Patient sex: F
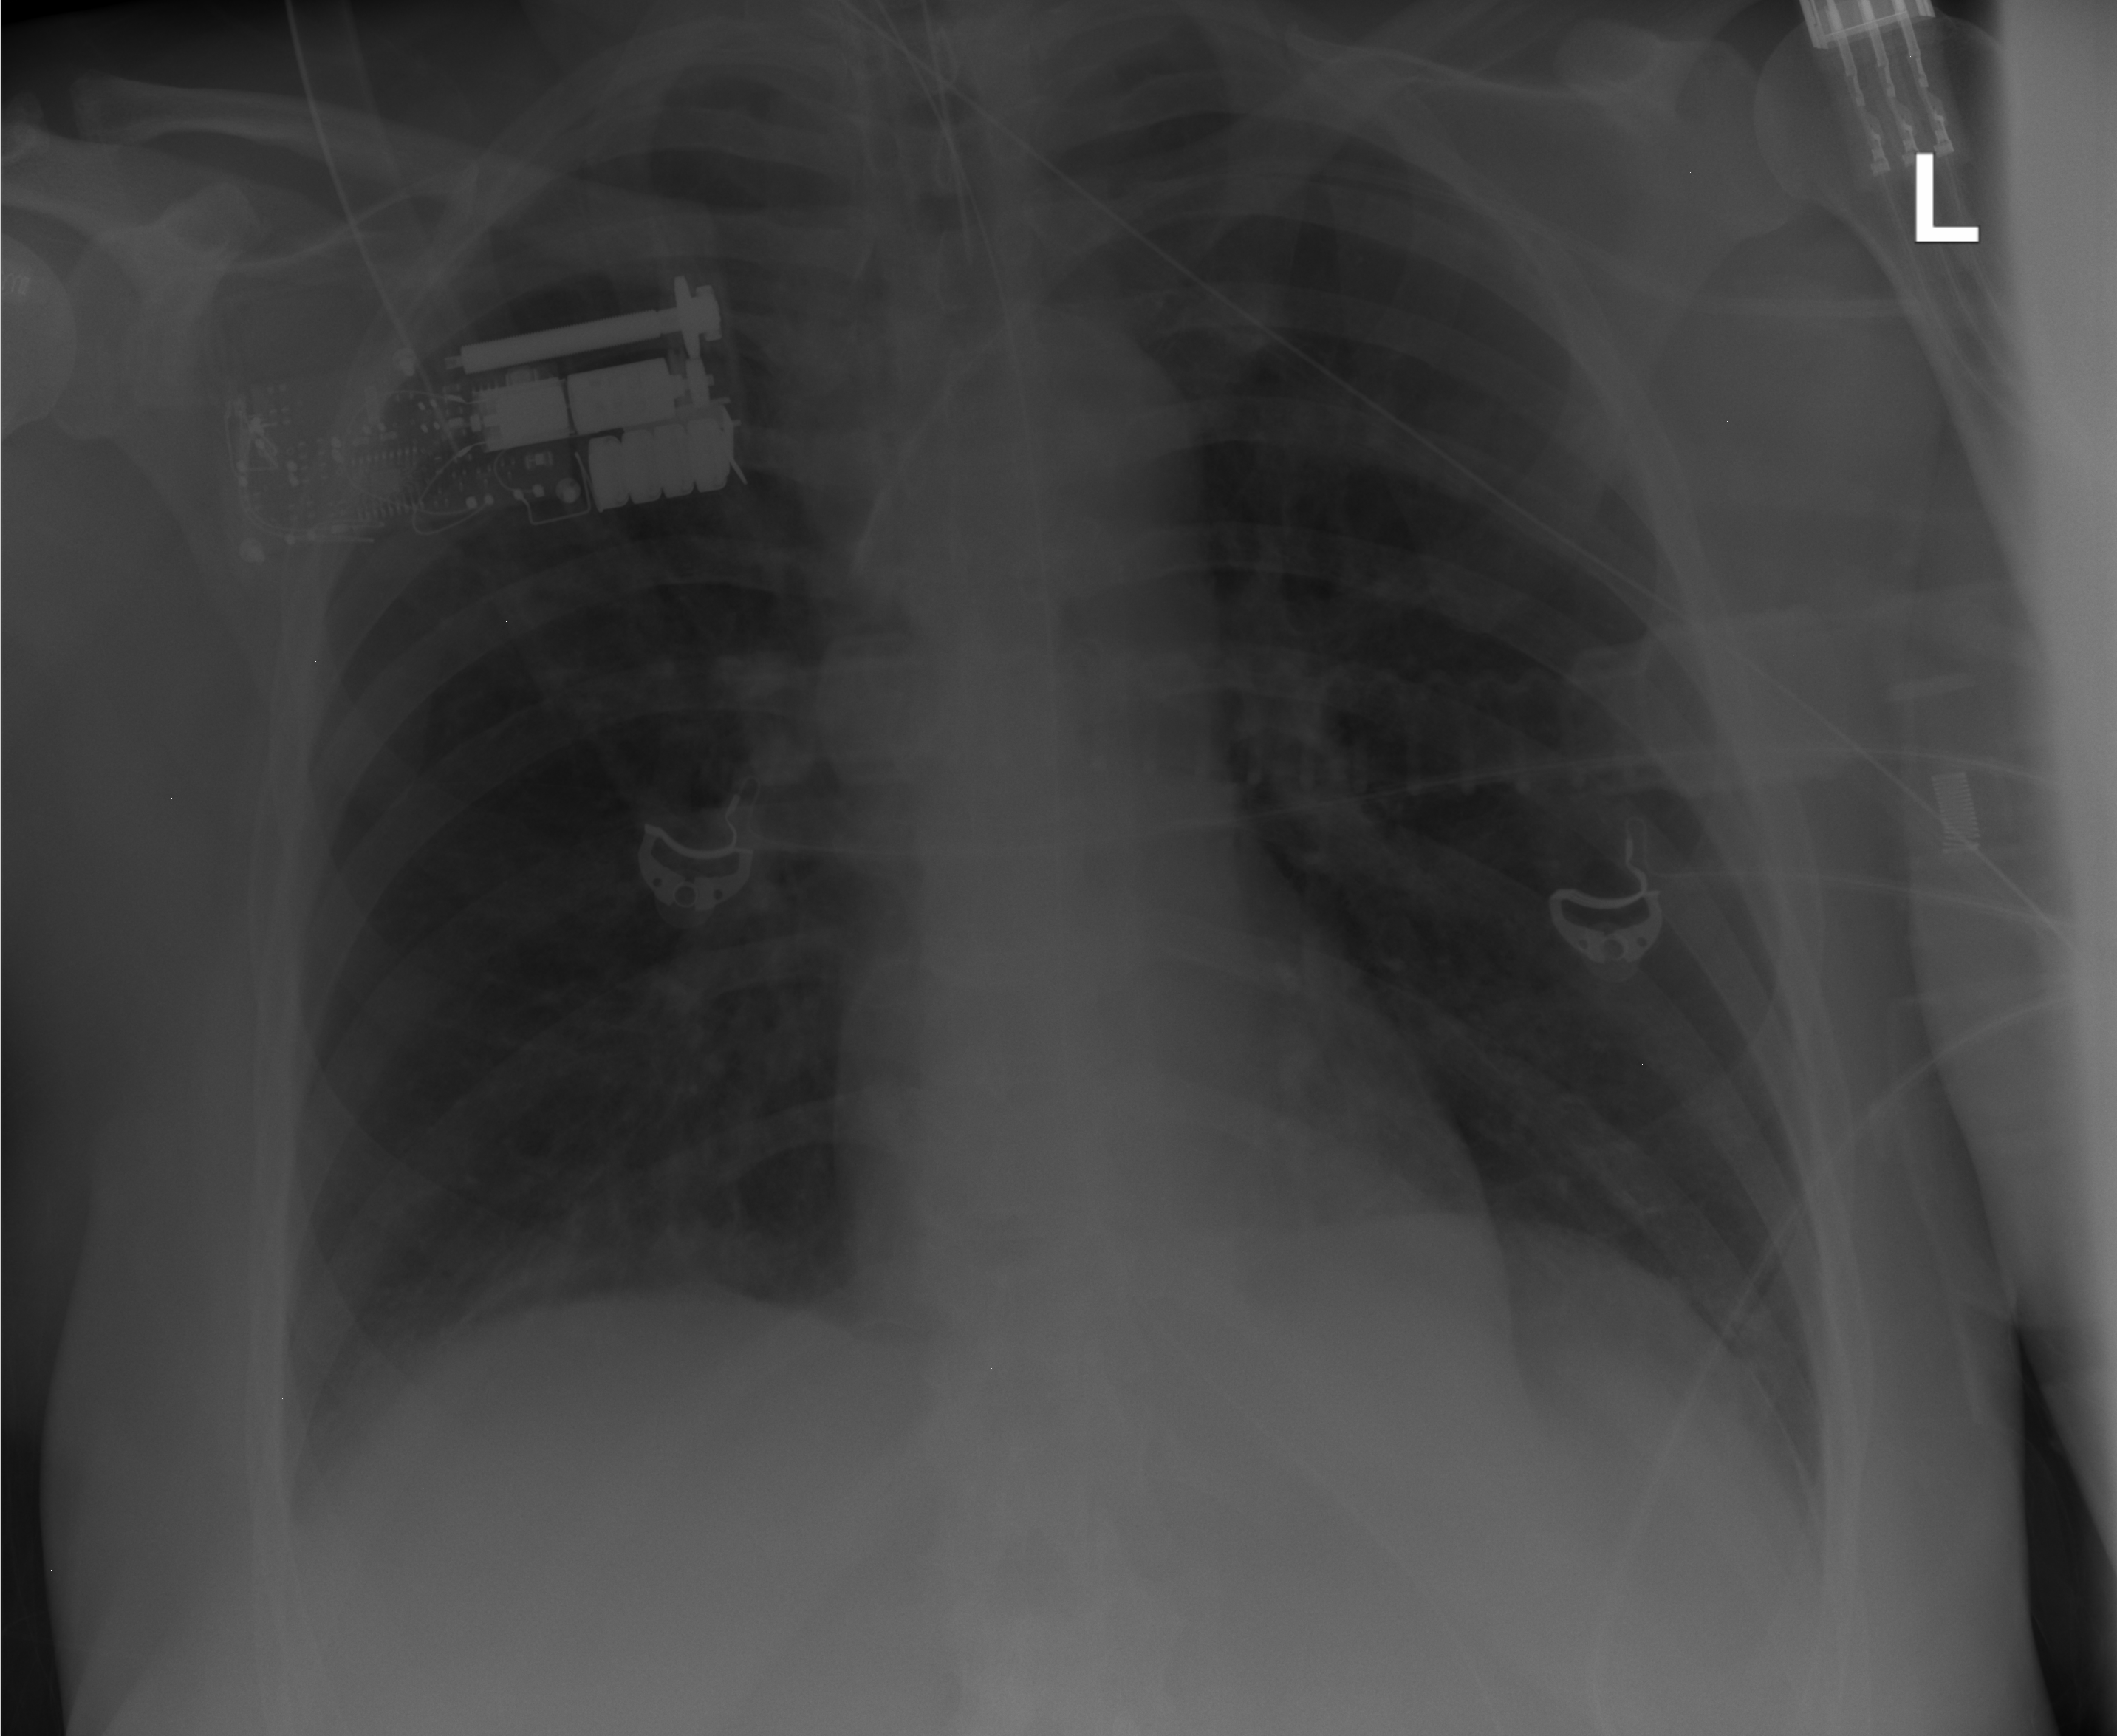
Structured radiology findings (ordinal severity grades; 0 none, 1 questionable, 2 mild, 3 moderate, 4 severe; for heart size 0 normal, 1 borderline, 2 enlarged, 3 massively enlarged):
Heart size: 0
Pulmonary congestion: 0
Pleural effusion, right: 2
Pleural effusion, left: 0
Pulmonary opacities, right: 0
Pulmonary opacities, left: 0
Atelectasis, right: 2
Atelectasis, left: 2